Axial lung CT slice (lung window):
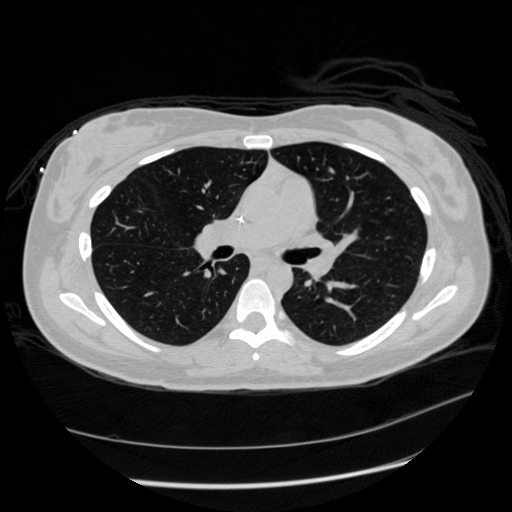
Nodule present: no